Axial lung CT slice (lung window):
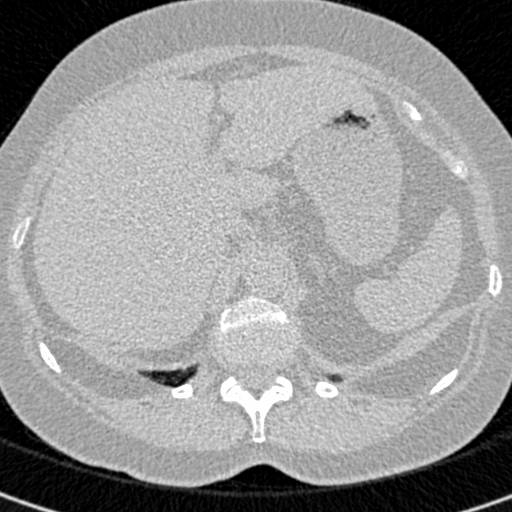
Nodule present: no